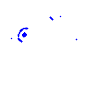
Particle: electron